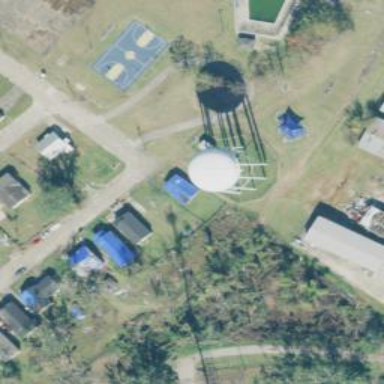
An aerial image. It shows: Water tower that is man-made.